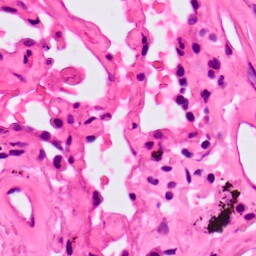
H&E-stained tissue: Lung